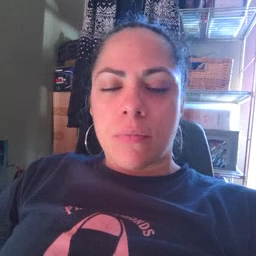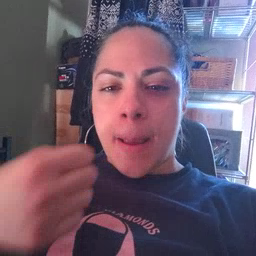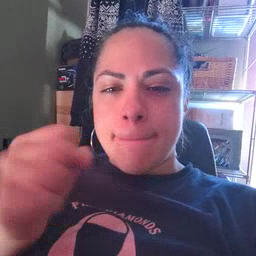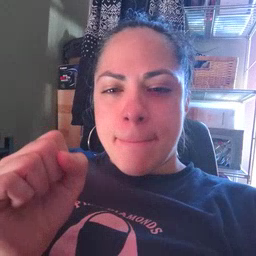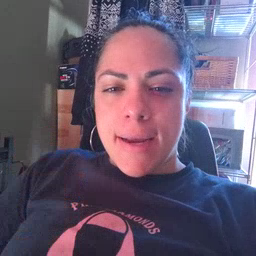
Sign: make